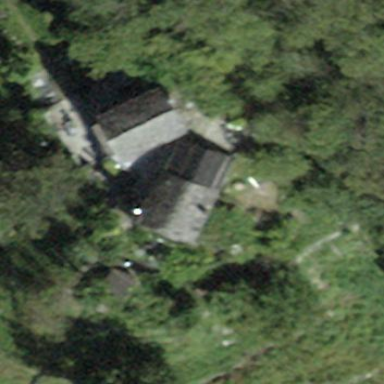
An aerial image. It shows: Hut.